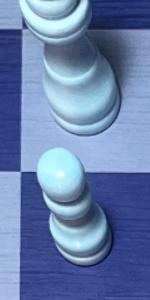
Label: Pawn_White